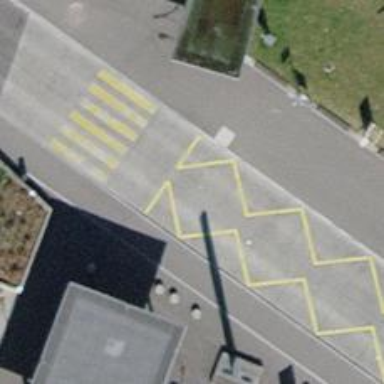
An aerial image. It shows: Public transport stop position.